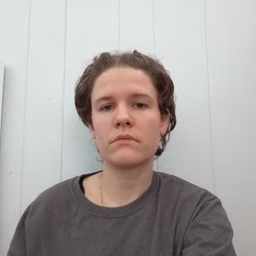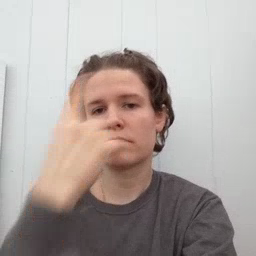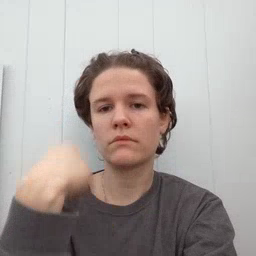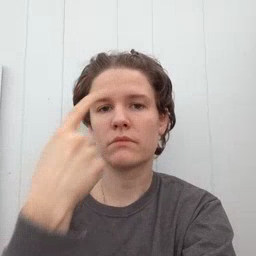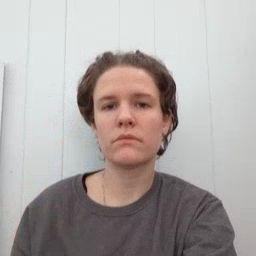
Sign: face